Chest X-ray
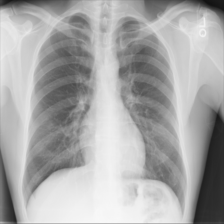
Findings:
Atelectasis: negative
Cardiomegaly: negative
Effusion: negative
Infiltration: negative
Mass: negative
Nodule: negative
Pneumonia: negative
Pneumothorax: negative
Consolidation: negative
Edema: negative
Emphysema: negative
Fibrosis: negative
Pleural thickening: negative
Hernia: negative